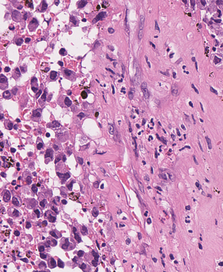
Tumor epithelial tissue: yes
Tumor-associated stroma tissue: yes
Normal tissue: no